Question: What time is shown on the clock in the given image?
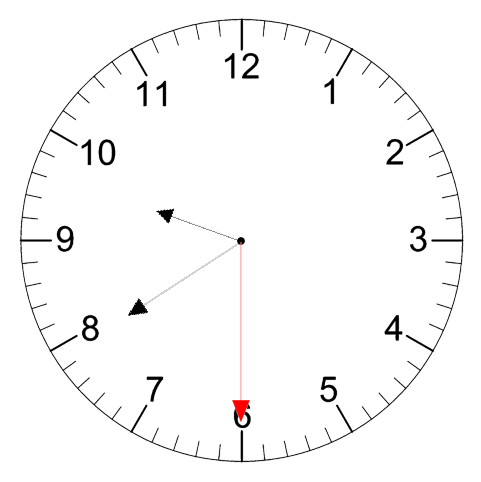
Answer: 09:39:30